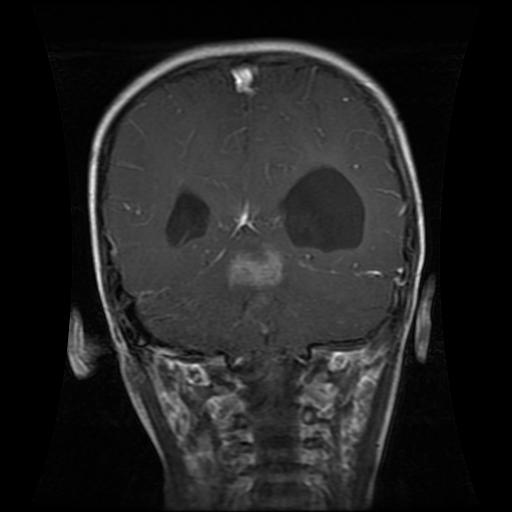
Label: glioma